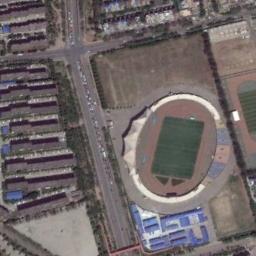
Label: stadium